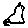
Label: cat